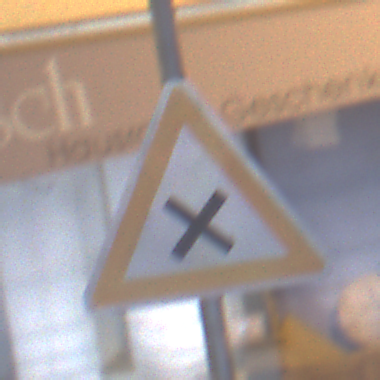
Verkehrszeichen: KreuzungOderEinmuendung
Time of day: Night
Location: Outdoor (Urban)
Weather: Overcast
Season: Winter
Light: Artificial